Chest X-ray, AP view. Patient: 18 years old, sex M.
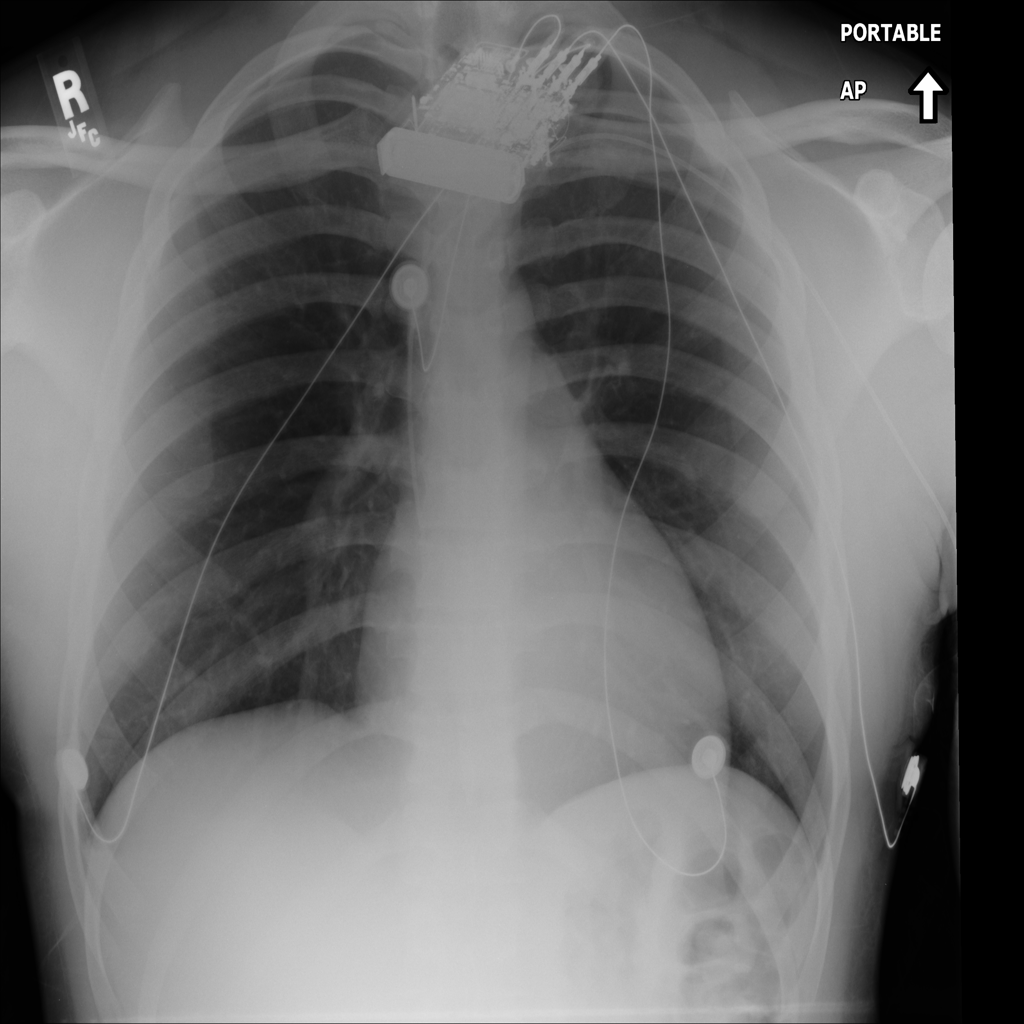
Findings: No Finding